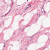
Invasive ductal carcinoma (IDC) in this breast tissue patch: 0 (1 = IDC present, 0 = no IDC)